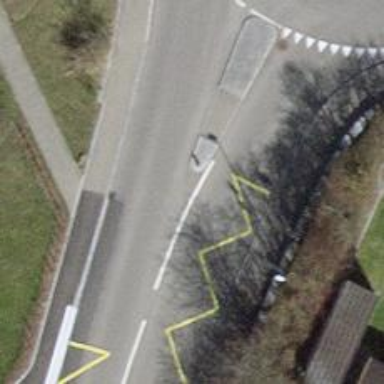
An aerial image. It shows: Bus stop equipped with public transport stop position.